Field crop: tomato
Growth stage: 2
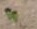
Species: solanum